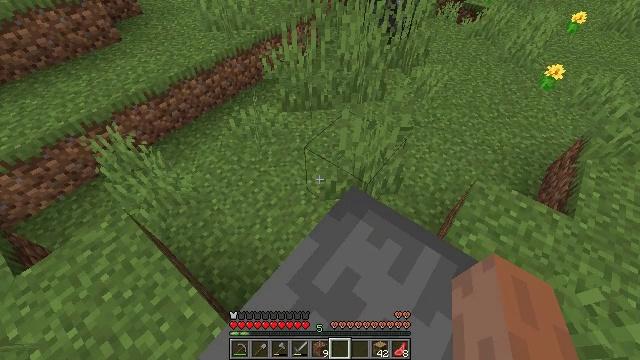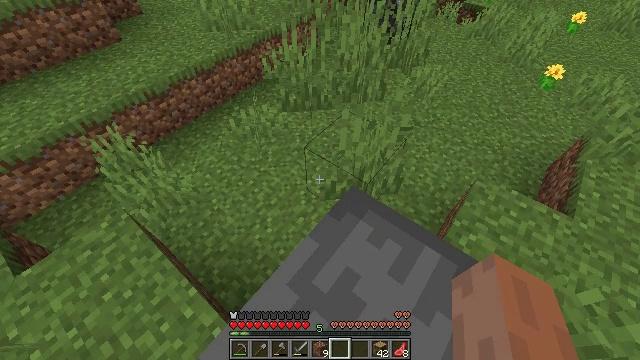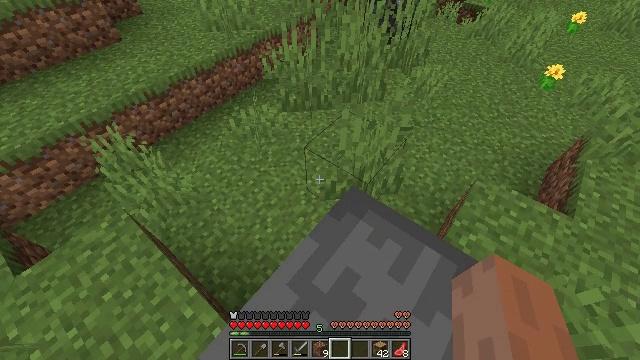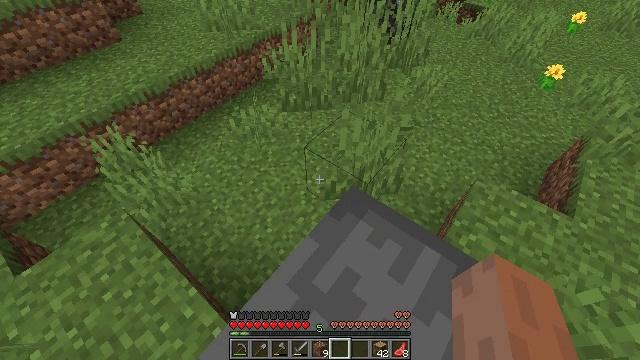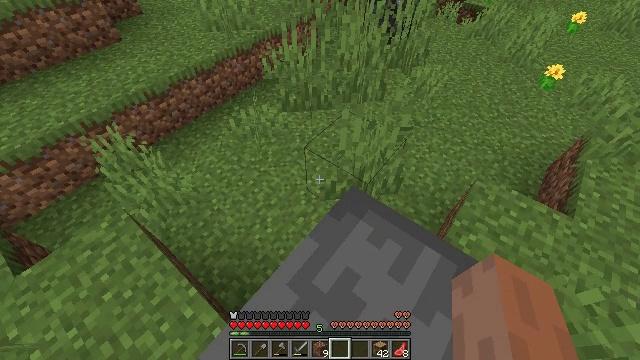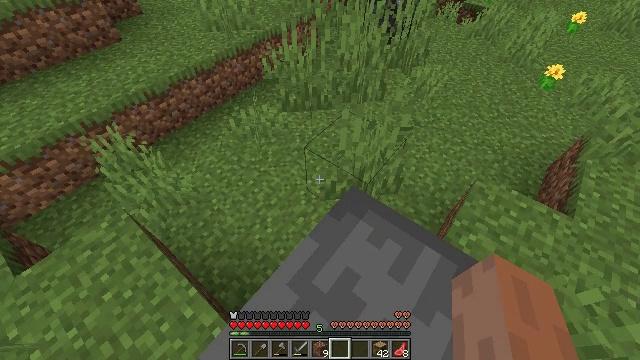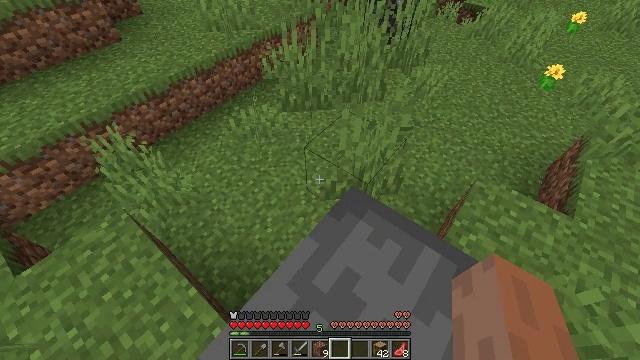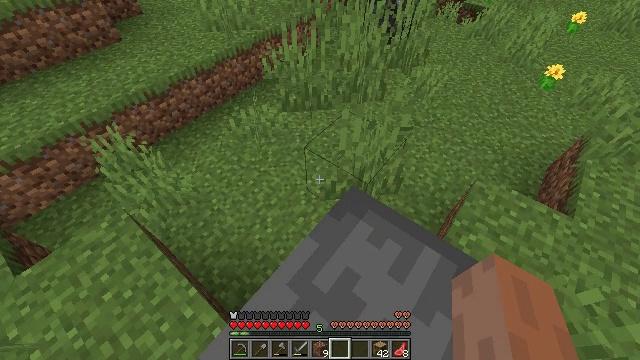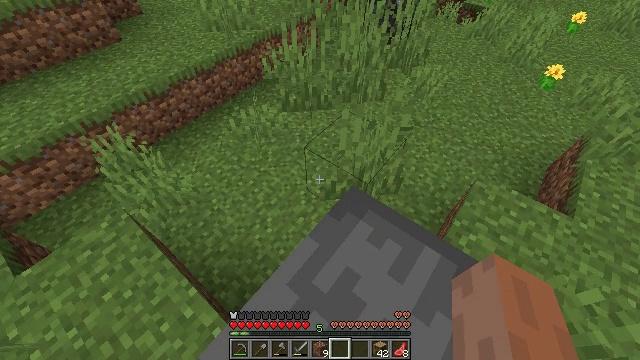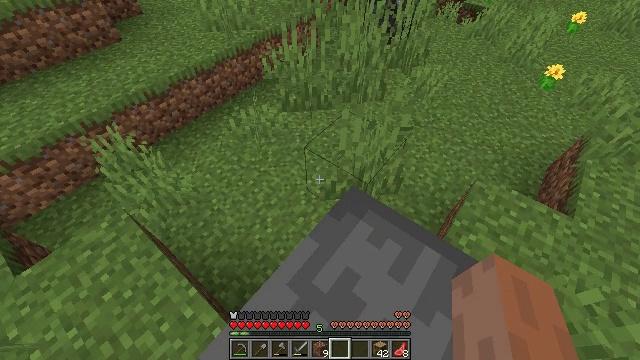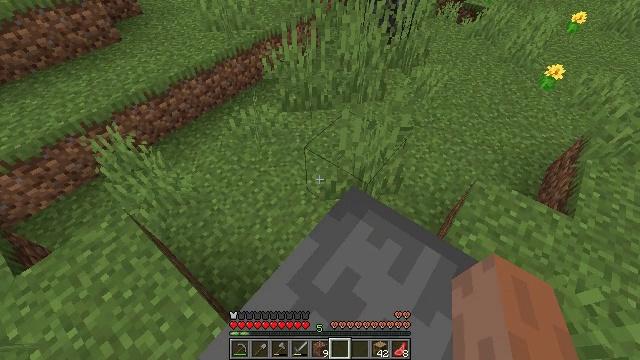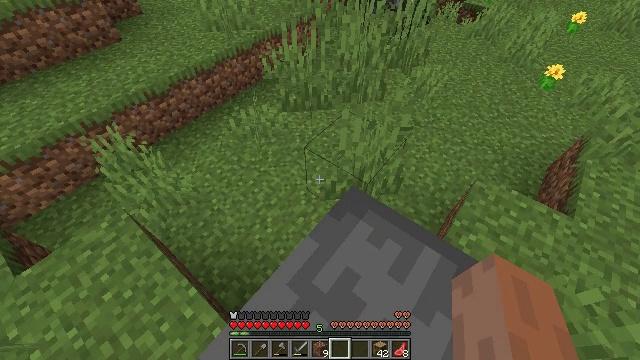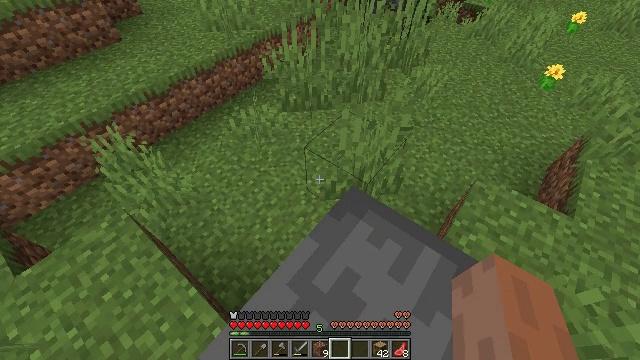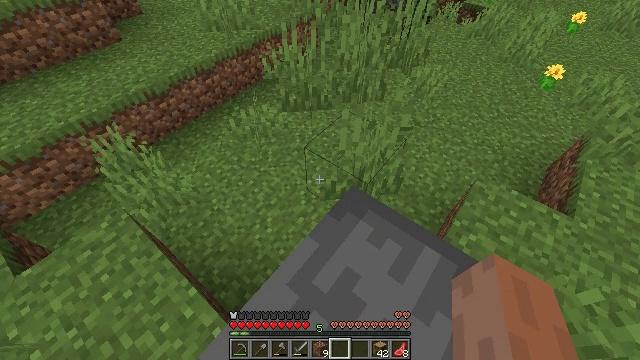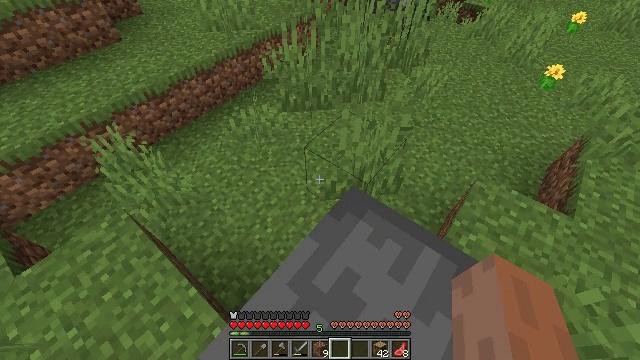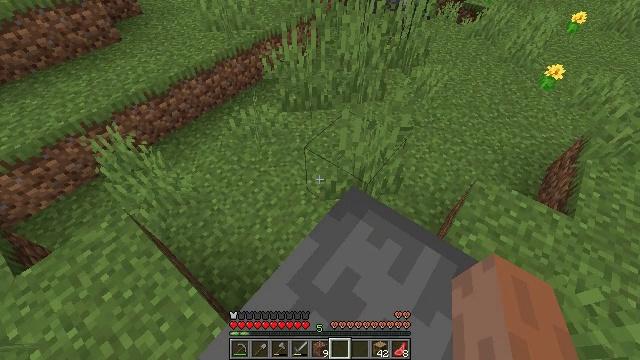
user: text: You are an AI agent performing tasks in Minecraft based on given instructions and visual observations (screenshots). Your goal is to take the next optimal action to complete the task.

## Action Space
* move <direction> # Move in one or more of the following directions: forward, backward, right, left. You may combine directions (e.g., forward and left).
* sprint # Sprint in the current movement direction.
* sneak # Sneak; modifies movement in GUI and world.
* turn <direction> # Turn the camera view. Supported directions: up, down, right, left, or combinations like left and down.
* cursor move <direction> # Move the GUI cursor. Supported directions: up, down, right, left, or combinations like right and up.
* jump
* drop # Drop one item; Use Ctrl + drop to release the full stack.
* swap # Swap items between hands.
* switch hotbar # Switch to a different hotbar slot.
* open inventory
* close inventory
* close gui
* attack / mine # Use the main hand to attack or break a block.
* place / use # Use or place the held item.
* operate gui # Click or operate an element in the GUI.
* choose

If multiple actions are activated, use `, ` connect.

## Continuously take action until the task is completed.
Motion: motion action
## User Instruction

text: Mine coarse dirt from the ground.
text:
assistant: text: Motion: no_op
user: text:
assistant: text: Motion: no_op
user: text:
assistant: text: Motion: no_op
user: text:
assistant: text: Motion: no_op
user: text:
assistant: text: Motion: no_op
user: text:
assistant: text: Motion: no_op
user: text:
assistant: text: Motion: no_op
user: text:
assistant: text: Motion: no_op
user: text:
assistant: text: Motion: no_op
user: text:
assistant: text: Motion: no_op
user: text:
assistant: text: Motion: no_op
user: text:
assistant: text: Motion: no_op
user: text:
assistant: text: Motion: no_op
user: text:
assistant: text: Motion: no_op
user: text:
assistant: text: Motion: no_op
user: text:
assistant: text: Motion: no_op
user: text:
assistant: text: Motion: no_op
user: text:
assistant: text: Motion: no_op
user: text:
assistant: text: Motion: no_op
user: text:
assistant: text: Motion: no_op
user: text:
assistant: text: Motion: no_op
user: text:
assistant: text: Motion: no_op
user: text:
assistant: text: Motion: no_op
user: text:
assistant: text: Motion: no_op
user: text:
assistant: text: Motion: no_op
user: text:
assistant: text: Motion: no_op
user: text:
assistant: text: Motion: no_op
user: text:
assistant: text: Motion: no_op
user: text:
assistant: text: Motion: no_op
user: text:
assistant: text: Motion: no_op